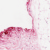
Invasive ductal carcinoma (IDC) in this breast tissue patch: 0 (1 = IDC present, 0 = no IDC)